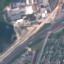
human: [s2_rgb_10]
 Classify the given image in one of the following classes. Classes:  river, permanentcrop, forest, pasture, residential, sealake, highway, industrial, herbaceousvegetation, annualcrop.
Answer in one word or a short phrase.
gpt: Highway